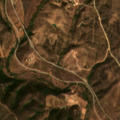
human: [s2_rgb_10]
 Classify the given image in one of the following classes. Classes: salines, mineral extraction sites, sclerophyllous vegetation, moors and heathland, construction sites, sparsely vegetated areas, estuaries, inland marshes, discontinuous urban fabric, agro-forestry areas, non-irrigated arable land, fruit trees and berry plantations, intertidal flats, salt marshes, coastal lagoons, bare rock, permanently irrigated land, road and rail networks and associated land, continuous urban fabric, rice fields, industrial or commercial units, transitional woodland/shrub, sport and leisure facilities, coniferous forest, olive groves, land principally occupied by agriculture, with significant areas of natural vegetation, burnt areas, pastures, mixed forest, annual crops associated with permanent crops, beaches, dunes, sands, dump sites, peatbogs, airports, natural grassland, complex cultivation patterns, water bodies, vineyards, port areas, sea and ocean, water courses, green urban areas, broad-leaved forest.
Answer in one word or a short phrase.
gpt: complex cultivation patterns, land principally occupied by agriculture, with significant areas of natural vegetation, transitional woodland/shrub